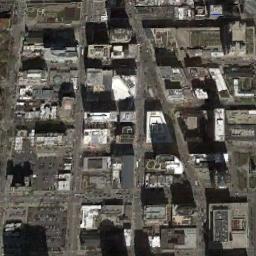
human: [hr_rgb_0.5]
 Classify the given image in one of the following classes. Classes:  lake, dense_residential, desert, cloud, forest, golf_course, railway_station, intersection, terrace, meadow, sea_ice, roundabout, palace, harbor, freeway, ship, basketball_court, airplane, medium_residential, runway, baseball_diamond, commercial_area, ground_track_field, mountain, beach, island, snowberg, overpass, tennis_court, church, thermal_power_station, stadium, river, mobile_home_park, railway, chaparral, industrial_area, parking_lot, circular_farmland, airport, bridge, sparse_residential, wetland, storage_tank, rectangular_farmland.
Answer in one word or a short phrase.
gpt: commercial_area